Question: I'm populating an object array from an ajax call using jQuery, in order to display event data from our system into the calendar. For some reason, it won't recognize it as events, and they aren't being displayed on the calendar. See code below.
I've checked it over 100 times, and I'm sure the data is coming in the correct format. The 'events' variable is also not empty at runtime.
'''
var events = [];
$.ajax({
type: 'GET',
url: "ajax/shared.ashx",
dataType: 'json',
data: 'm=get-staff-schedule',
success: function (json) {
console.log(json);
$.each(json.response.data, function (i, app) {
events.push({
id: app.id,
title: app.ADMIN_NAME,
daysOfWeek: app.day - 1,
startTime: app.time_in,
endTime: app.time_out
});
});
renderCalendar(events);
}
});
function renderCalendar(events) {
var calendarEl = document.getElementById('calendar');
var d = new Date();
var date = d.getFullYear() + '-' + padDigits(d.getMonth() + 1, 2) + '-' + padDigits(d.getDate(), 2)
debugger
var calendar = new FullCalendar.Calendar(calendarEl, {
plugins: ['interaction', 'dayGrid', 'timeGrid', 'bootstrap'],
themeSystem: 'bootstrap',
defaultView: 'timeGridWeek',
defaultDate: date,
header: {
left: 'prev,next today',
center: 'title',
right: 'dayGridMonth,timeGridWeek,timeGridDay'
},
events: events
});
calendar.render();
}
'''
Here is the image of the rendered, blank, calendar. Also, here are FullCalendar's docs for reference: <URL>

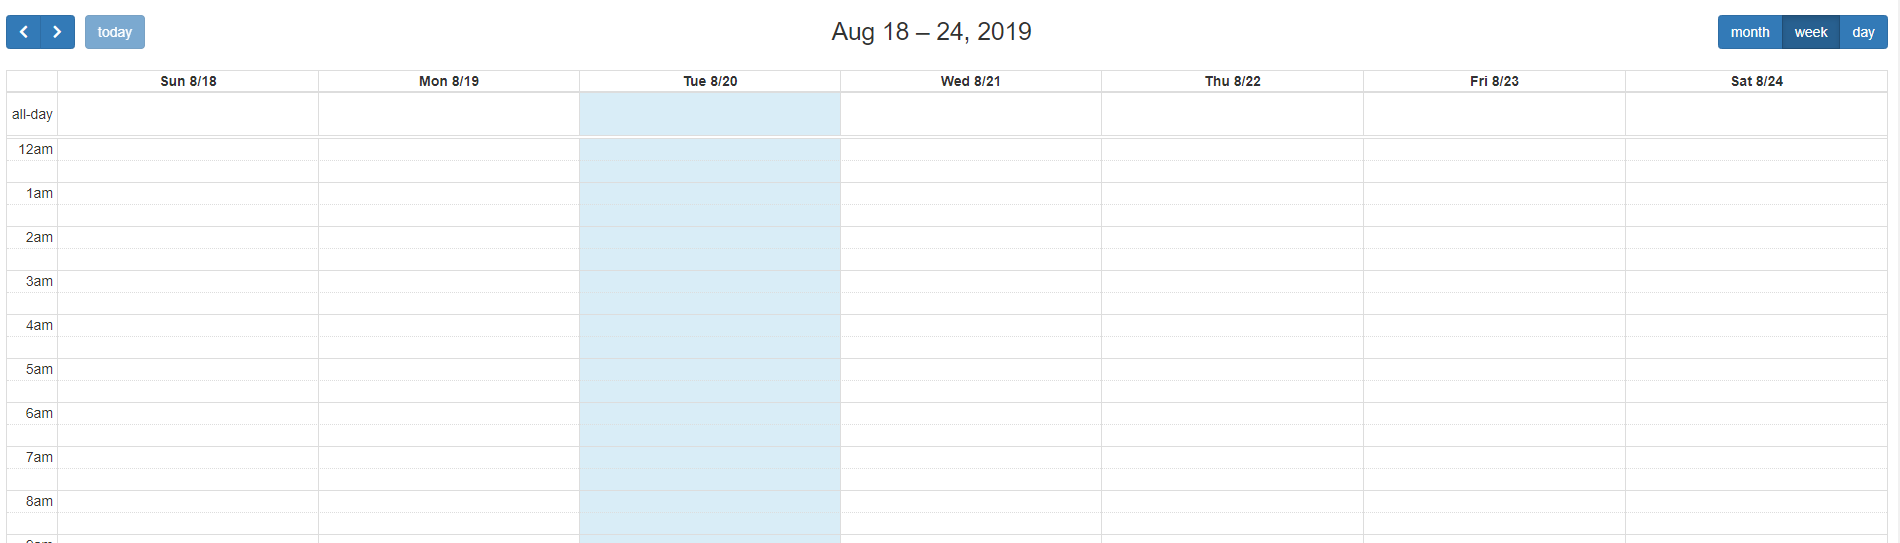
Answer: I figured it out! Only took me like 2 hours!
Basically, this object requires all strings. So, the 'daysOfWeek' value needed to be converted from an integer to a string. Here is what I did:
'''
events.push({
id: app.id,
title: app.ADMIN_NAME,
daysOfWeek: (app.day - 1) + '',
startTime: app.time_in,
endTime: app.time_out
});
'''